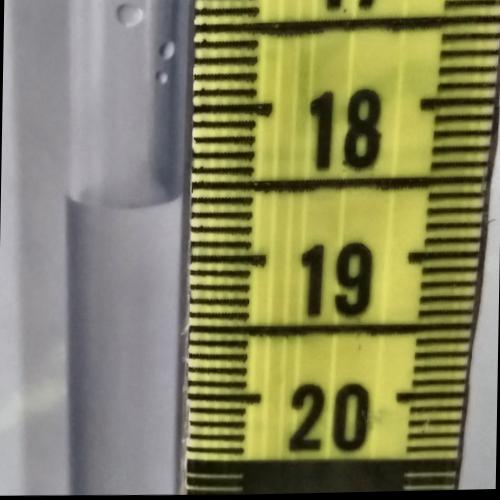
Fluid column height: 18.6 cm